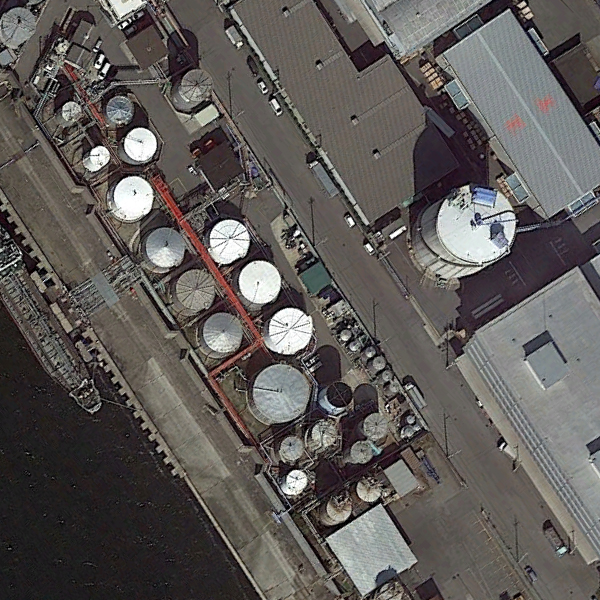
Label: StorageTanks